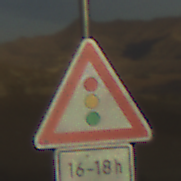
Verkehrszeichen: Lichtzeichenanlage
Zusatzzeichen unten: ZeitangabenOhneBeschraenkungAufWochentage1
Umgebung: Outdoor, Nature
Tageszeit: SunriseSunset
Wetter: PartlyCloudy
Licht: Natural
Jahreszeit: NotSpecified
Kontrast: HighContrast